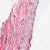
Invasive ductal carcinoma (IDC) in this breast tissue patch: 0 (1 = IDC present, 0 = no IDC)